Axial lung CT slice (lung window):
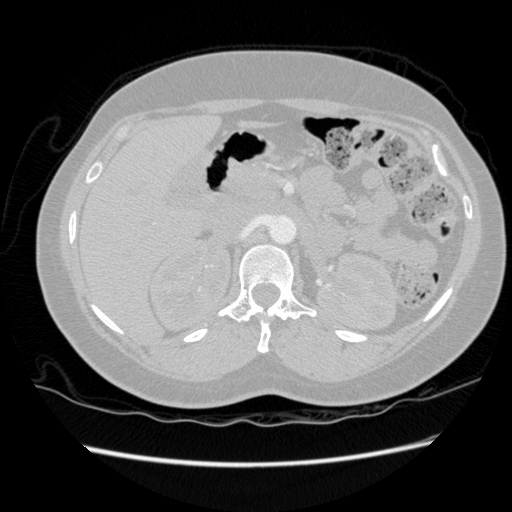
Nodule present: no